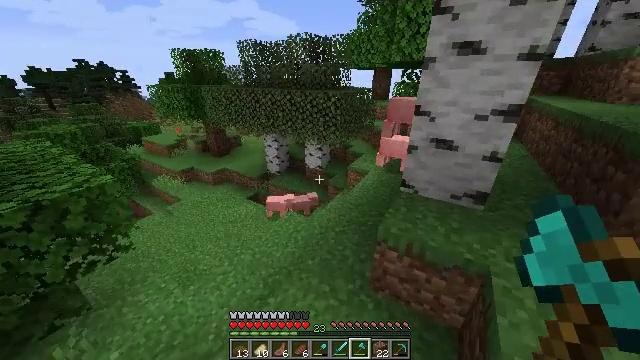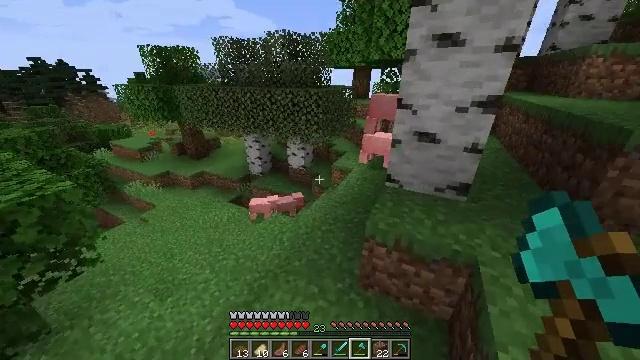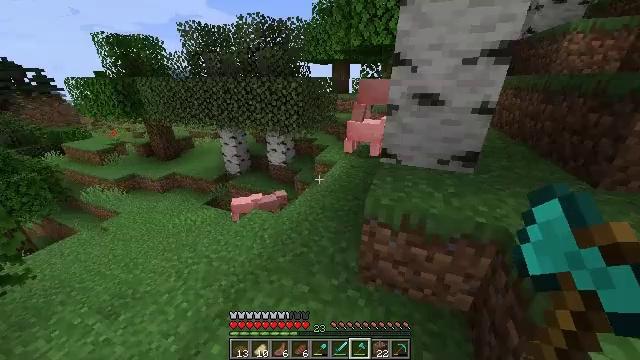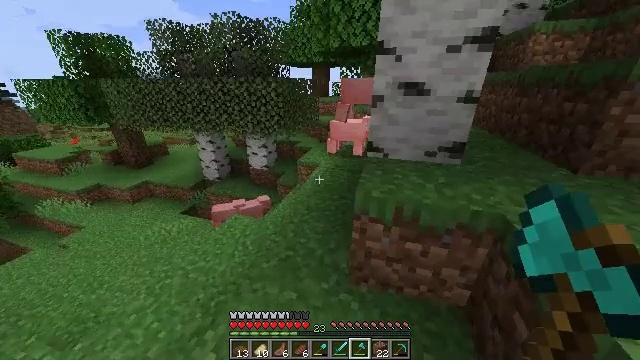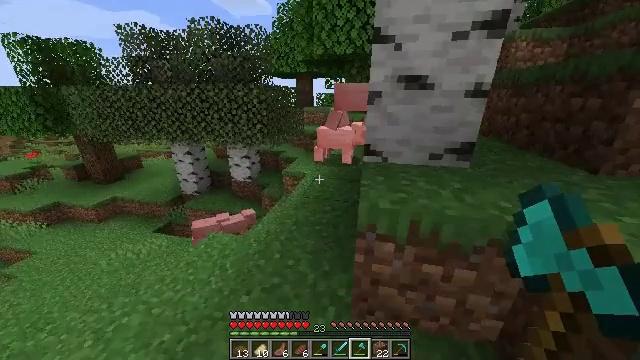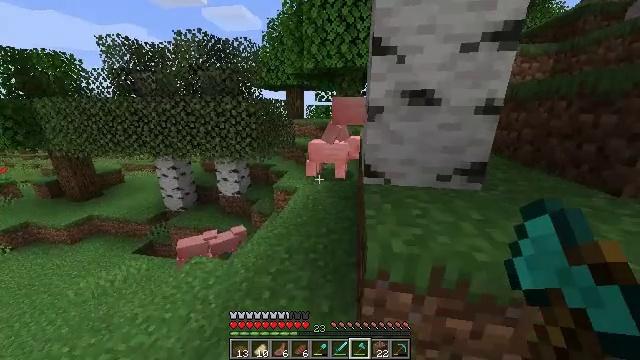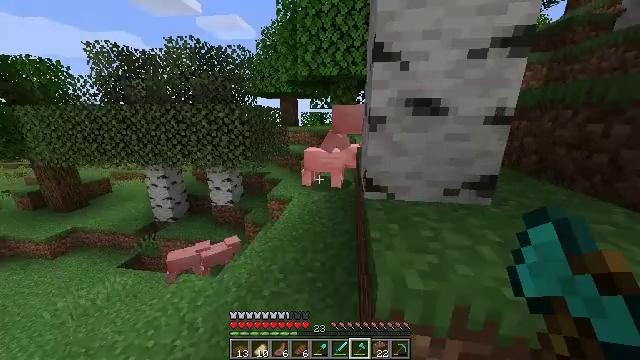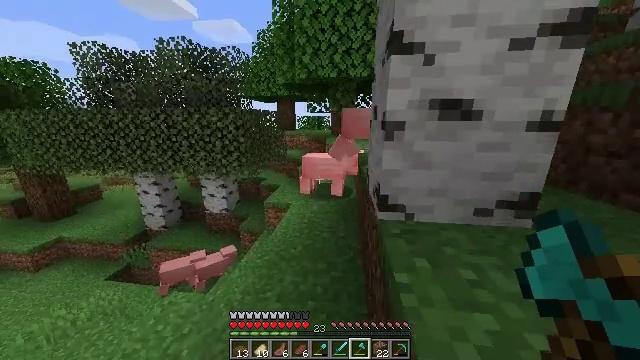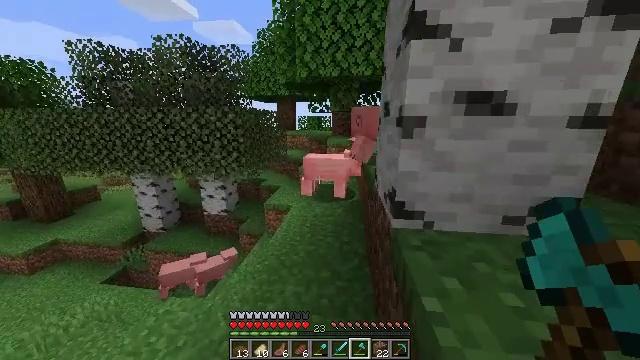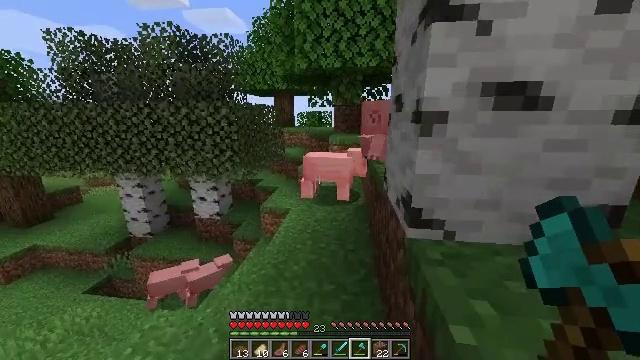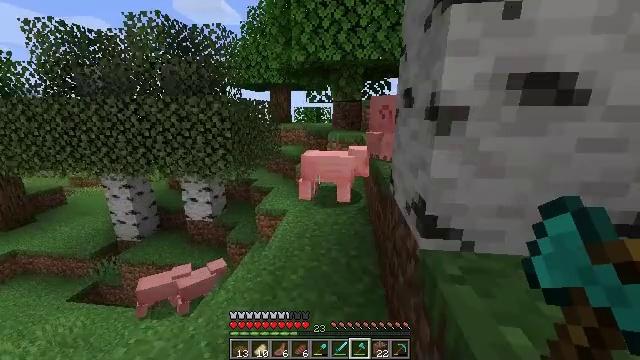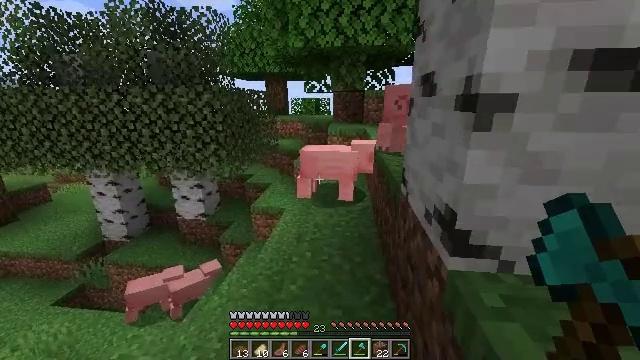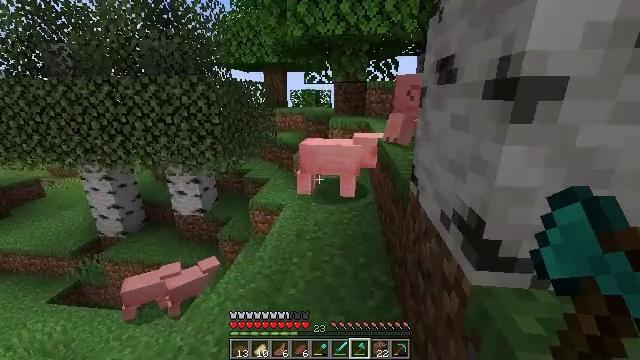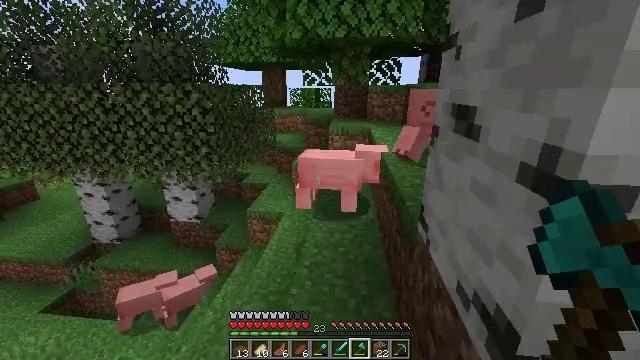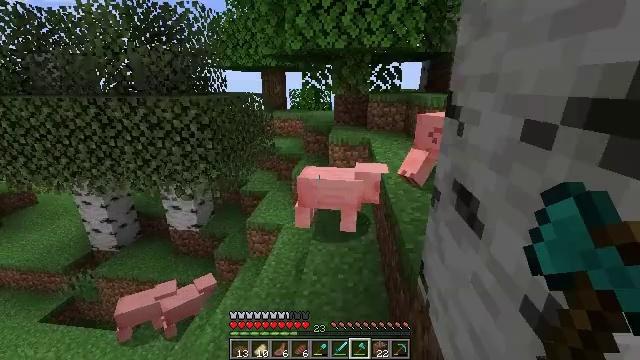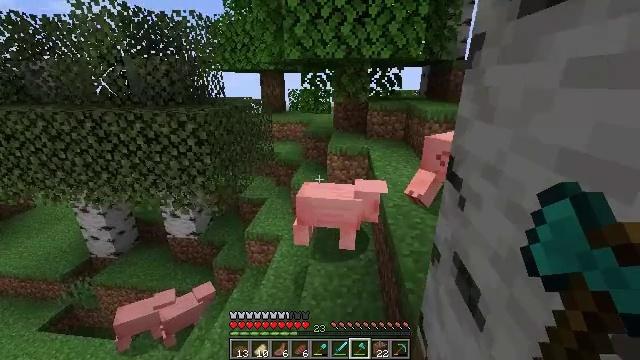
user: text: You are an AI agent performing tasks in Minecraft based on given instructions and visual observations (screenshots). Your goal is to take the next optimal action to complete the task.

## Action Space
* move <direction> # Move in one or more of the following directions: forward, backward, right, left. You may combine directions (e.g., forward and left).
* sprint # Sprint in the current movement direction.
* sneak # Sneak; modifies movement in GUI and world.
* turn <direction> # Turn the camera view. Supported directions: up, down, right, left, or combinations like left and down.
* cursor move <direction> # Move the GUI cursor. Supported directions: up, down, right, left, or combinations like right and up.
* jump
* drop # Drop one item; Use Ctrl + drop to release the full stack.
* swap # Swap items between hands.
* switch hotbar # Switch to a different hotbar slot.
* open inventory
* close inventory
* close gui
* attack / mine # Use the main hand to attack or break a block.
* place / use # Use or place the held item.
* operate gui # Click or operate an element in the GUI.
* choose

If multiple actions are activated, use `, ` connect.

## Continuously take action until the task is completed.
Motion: motion action
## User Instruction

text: Kill the pig.
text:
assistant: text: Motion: move forward, turn right
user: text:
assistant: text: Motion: move forward, turn right
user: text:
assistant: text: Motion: move forward, turn right and up
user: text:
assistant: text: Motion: move forward, turn right and up
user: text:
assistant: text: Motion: move forward, turn right and up
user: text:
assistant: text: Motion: move forward, turn right and up
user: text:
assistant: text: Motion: move forward
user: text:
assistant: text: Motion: move forward
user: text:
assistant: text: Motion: move forward
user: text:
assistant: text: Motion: move forward
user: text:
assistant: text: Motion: move forward, turn down
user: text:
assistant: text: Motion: move forward, turn down
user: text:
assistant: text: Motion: move forward, jump
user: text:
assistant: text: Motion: move forward, jump
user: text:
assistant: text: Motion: move forward, jump
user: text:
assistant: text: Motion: move forward, turn down, jump
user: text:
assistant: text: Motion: move forward, jump
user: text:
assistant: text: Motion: jump
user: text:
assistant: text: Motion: jump
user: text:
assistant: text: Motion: turn down
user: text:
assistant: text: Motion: turn down
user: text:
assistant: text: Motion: no_op
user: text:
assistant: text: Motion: attack / mine
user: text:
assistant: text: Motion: attack / mine
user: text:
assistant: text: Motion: attack / mine
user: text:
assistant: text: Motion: attack / mine
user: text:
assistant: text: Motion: no_op
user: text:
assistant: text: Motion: no_op